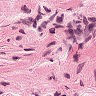
Metastatic tissue present: no